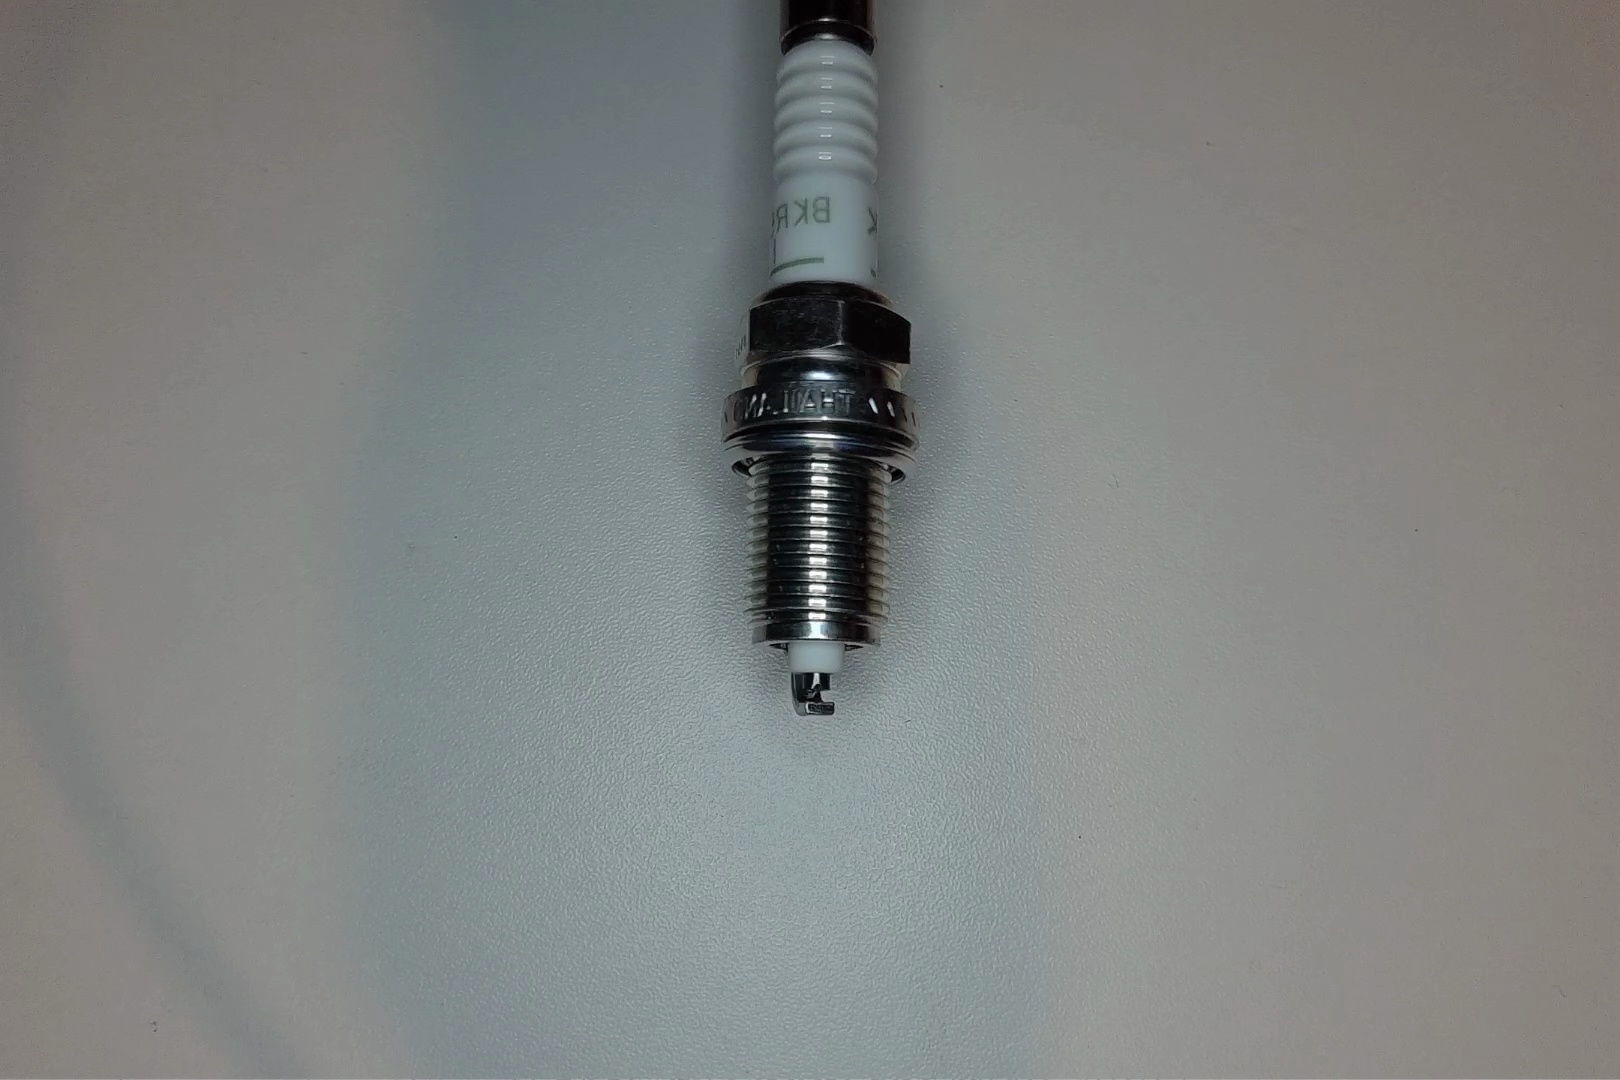
Label: normal